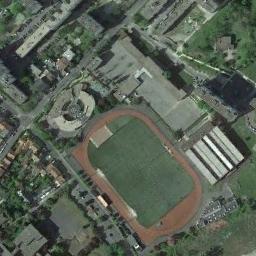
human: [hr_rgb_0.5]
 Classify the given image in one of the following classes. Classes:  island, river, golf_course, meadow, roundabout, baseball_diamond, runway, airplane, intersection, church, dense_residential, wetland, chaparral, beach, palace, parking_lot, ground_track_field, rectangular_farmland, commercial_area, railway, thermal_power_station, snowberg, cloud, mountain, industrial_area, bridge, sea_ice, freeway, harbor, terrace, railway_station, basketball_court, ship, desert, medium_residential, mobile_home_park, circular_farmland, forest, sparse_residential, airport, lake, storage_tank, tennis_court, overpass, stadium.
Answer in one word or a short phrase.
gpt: ground_track_field